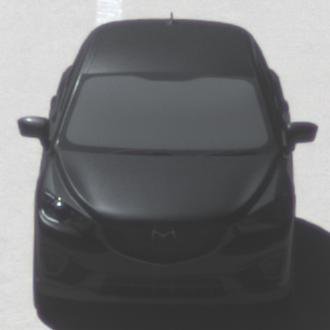
Make: Mazda
Model: CX-5 2.0 SKYACTIV-G 160
Detailed model: CX-5 (GH)
Model produced from: 2012/04
Model produced until: 2015/02
Doors: 5
Color: black
Road condition: dry road
Daytime: morning or afternoon
Contrast: high contrast